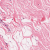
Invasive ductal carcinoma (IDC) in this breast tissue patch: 0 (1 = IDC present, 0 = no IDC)